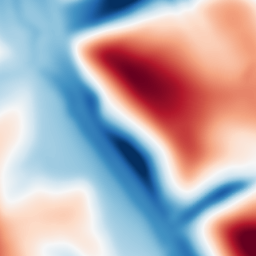
Category: multiscale
Decomposition family: dog
Decomposition parameters: sigma_low: 5
sigma_high: 50
Upsampling method: regularized
Upsampling parameters: scale: 4
lambda_reg: 0.001
Upsampling scale: 4